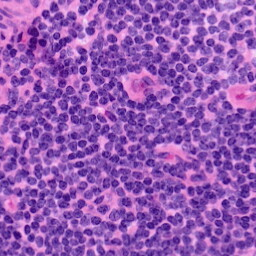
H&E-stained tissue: LymphNode